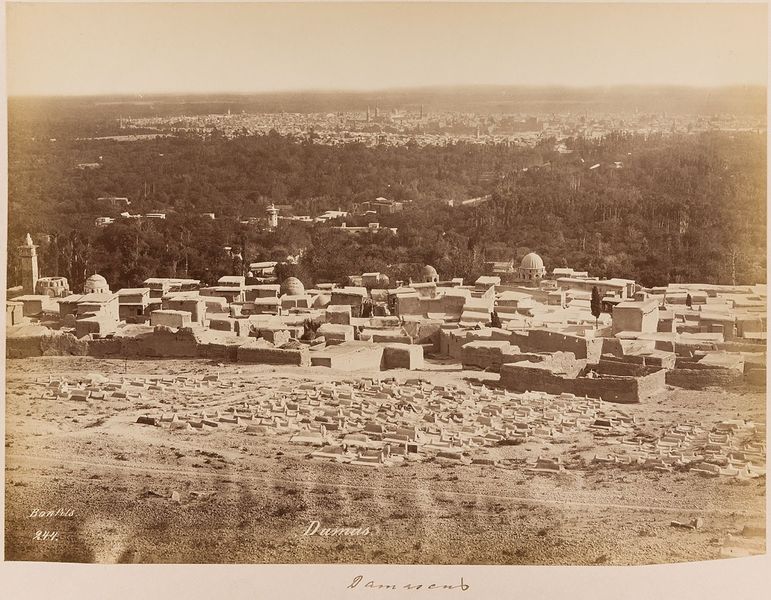
Titel: Damas
Künstler: Félix Bonfils
Standort: Hamburg
Institution: Museum für Kunst und Gewerbe Hamburg
Schlagwörter: stadt, blick, ort, dorf, silhouette, foto, fotografie, photographie, stadtansicht, photo, karton, prospekt, viertel, albumin, lichtbild, damaskus, reisefotografie, stadtpanorama, schwarzweißpositivverfahren, silbersalzverfahren, schwarzweißfotografie, reisephotographie, albuminpapier, salhie